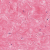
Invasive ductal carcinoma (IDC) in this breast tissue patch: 0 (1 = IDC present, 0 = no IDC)